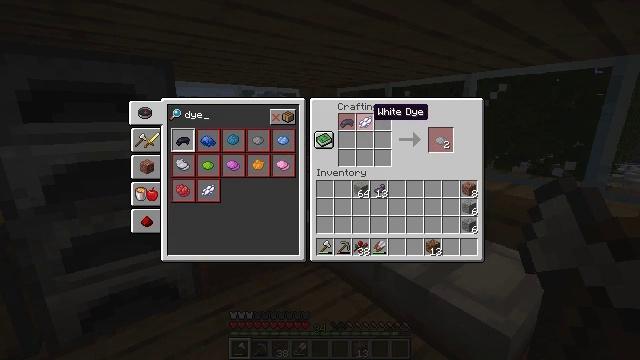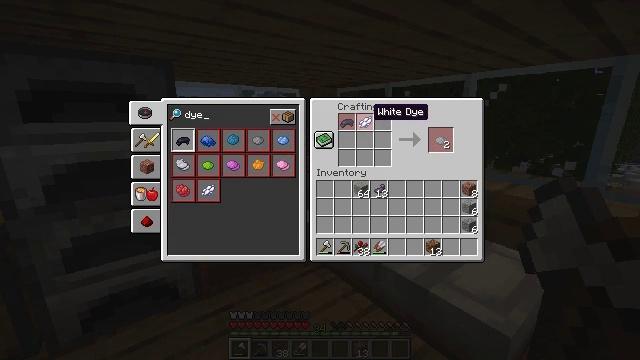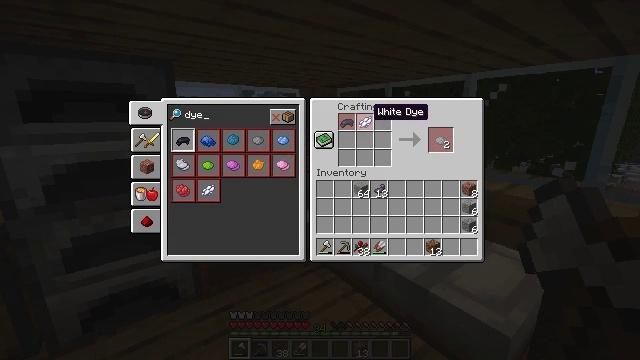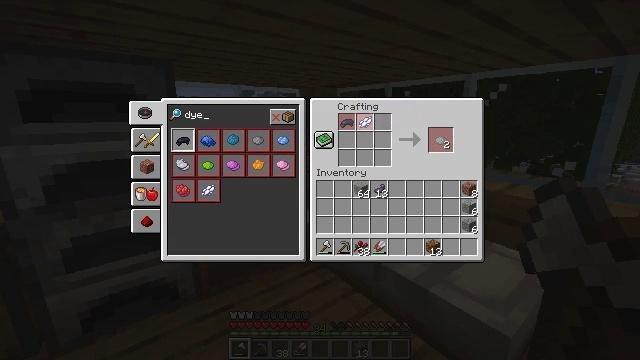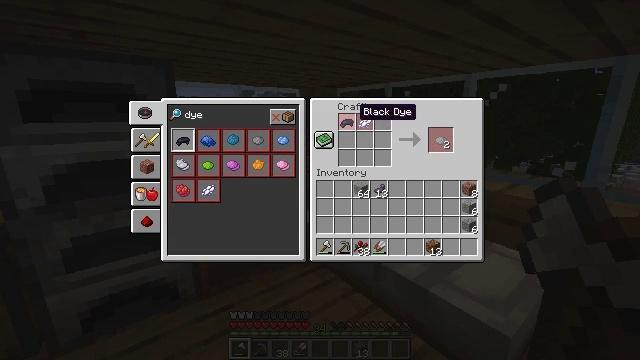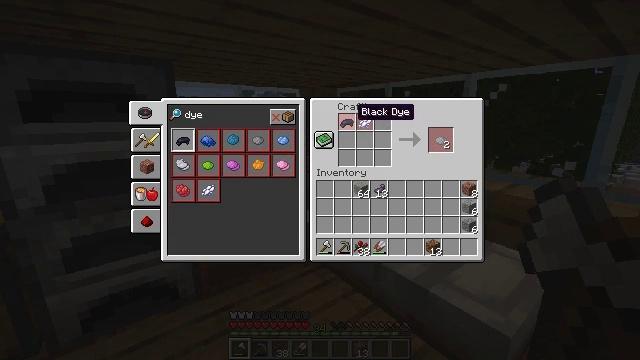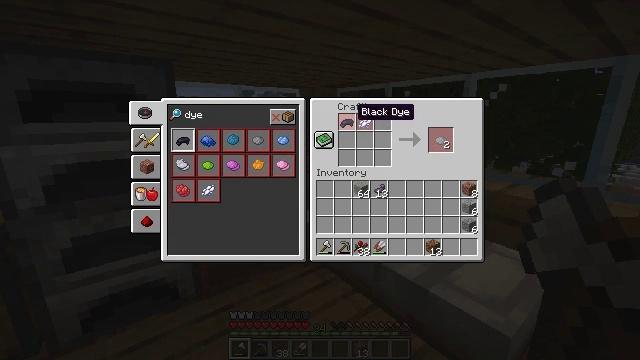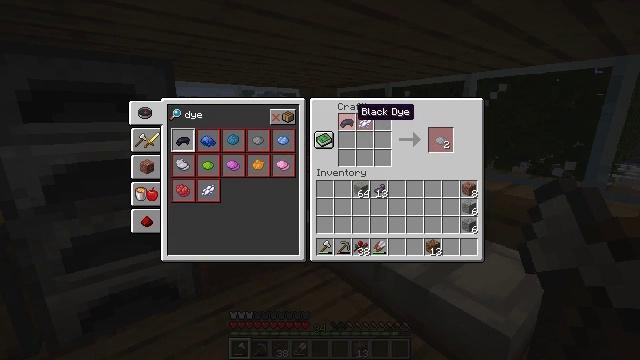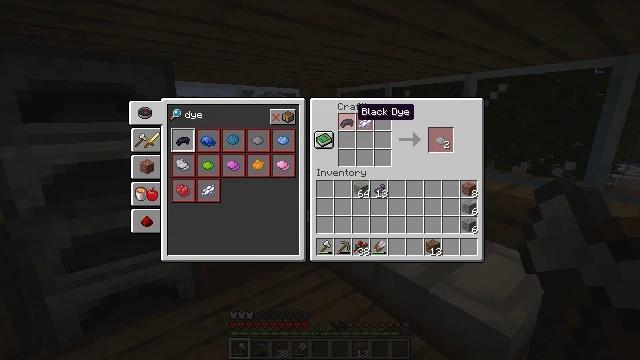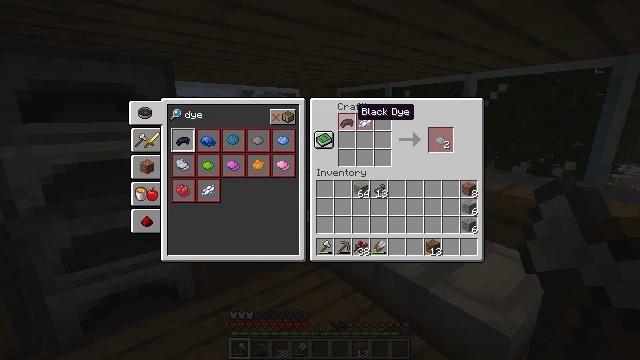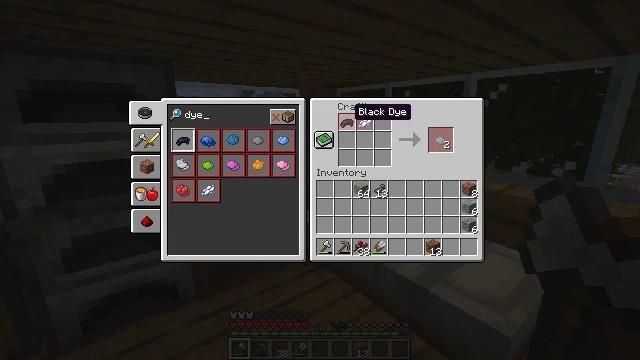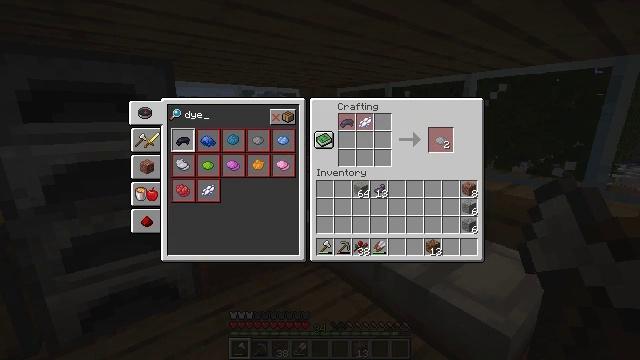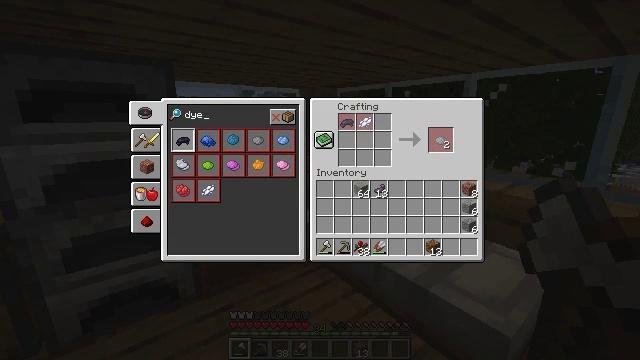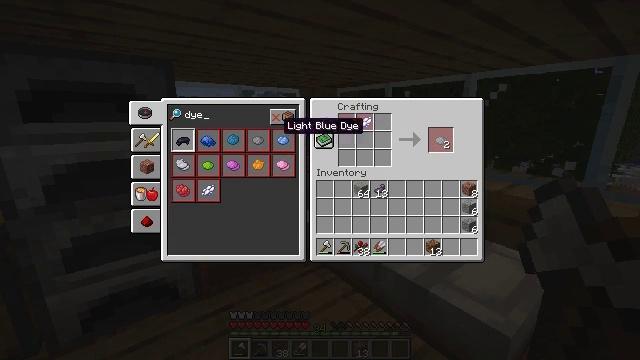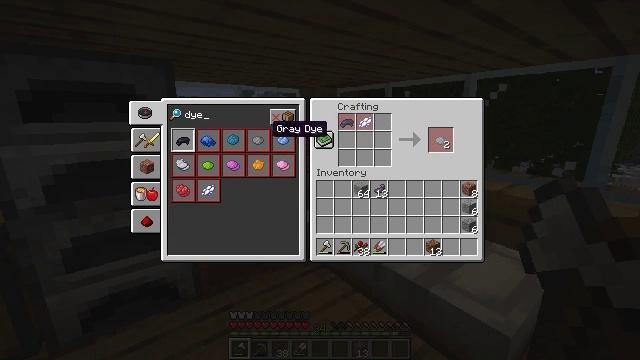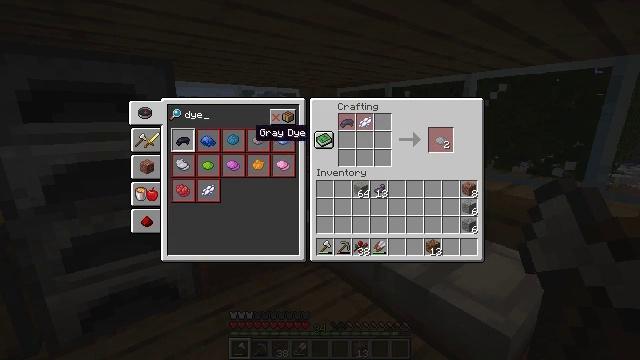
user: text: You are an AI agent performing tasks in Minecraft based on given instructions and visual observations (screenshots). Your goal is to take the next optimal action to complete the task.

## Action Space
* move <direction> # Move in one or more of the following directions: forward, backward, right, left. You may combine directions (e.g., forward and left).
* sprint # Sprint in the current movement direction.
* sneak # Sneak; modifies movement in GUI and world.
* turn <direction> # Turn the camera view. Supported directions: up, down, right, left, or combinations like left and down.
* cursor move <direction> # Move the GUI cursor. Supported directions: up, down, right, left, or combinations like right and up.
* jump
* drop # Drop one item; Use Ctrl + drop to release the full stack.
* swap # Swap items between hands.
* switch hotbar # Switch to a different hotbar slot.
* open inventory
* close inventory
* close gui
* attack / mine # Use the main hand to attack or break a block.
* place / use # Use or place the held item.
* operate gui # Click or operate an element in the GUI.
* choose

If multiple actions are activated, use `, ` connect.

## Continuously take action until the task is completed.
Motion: motion action
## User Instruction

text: Use the crafting grid to make black dye.
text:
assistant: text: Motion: no_op
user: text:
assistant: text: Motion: no_op
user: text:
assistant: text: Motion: cursor move left
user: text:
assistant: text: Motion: no_op
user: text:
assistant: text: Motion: no_op
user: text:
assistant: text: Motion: no_op
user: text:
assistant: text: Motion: no_op
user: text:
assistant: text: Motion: no_op
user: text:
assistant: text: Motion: no_op
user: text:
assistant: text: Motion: no_op
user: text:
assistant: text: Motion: cursor move left
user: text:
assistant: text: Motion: cursor move left and down
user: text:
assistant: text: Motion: cursor move left
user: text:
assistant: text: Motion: cursor move left
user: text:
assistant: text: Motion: cursor move left
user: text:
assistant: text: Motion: cursor move left
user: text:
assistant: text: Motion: cursor move left
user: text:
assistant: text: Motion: no_op
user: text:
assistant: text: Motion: no_op
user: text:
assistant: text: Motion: no_op
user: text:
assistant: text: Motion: no_op
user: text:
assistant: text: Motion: no_op
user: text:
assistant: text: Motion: no_op
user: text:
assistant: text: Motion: no_op
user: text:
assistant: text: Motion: no_op
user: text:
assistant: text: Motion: no_op
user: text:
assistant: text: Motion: no_op
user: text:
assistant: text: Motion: no_op
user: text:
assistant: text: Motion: no_op
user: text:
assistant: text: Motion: cursor move left